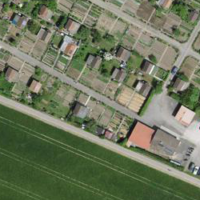
EUNIS habitat code: 53
Species observed at this site:
Geranium sanguineum